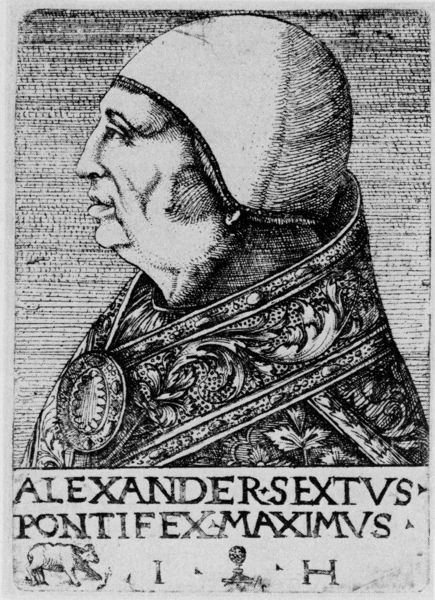
Titel: Bildnis von Alexander VI
Künstler: Hieronymus Hopfer
Institution: (Seriendruck)
Schlagwörter: blätter, mann, umhang, weiß, grau, mund, nase, ohr, profil, schmuck, schwarz, tier, haube, ornament, alt, kappe, mütze, augen, johannes, kragen, mensch, bild, bildnis, hals, herr, portrait, porträt, auge, mantel, brosche, kinn, lippen, holzschnitt, schrift, wangen, papier, grafik, graphik, rind, weis, bischof, hat, kaiser, papst, pope, white, black, face, hair, nose, robe, verzierung, gown, pattern, print, plant, wange, ohrläppchen, spange, medaillon, druck, druckgraphik, schraffur, radierung, stich, schwarzweiß, text, buchstaben, koteletten, brokat, pupille, kotletten, braue, rom, wappen, schläfe, initialien, profile, man, head, vatikan, mitra, paper, kupferstich, black and white, decoration, stier, bär, brow, cap, chin, coat, mouth, dog, etching, old man, schließe, person, human, cape, cloak, latein, zirbelnuss, lateinisch, maximus, augsburg, animal, eye, floral, cow, lips, fibel, alexander, seriendruck, cheek, feist, christian, pontifex, hatching, sixtus, mütze profil, bärt, gawand, amulet, katholische kirche, brooch, catholic, latien, emblem, i, h, portait, heiliger stuhl, ox, bear, cloths, proifil, value, names, stoila, lithograpohie, hopfer, sextus, pendendant, vertreter gottes, i h, alexander vi, alexander sixtus, maximvs, sextvs, pope alexander vi, alexander sextus, pontifex maximus